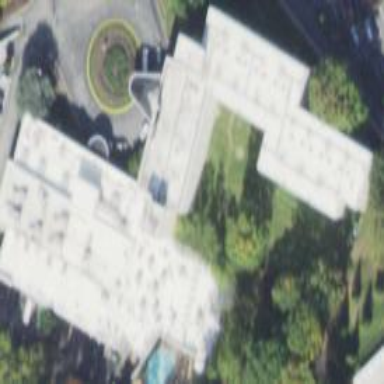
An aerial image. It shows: Hotel building.